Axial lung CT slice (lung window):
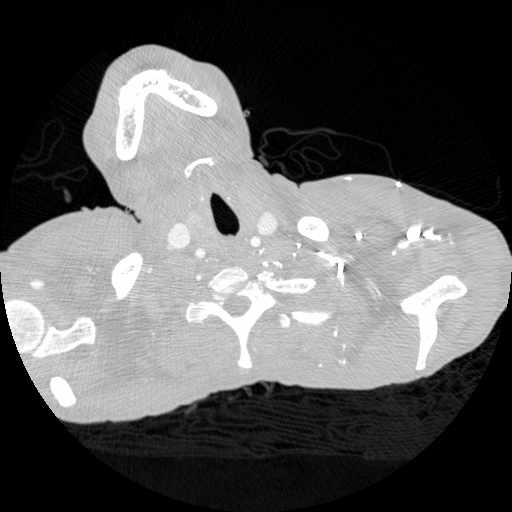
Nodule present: no